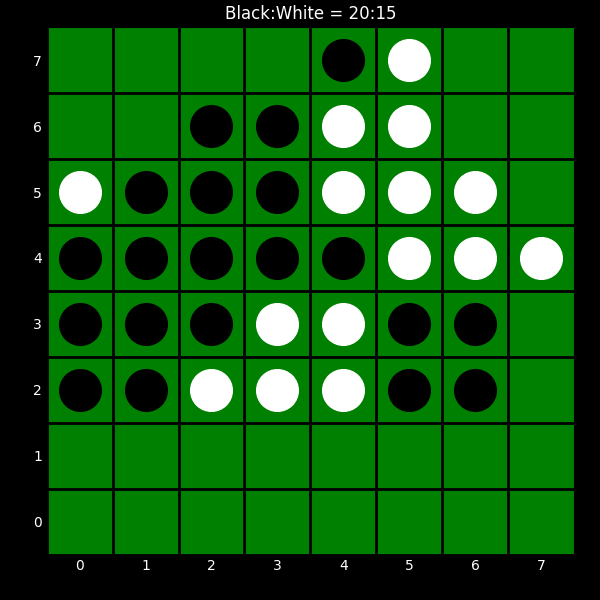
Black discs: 20
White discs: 15